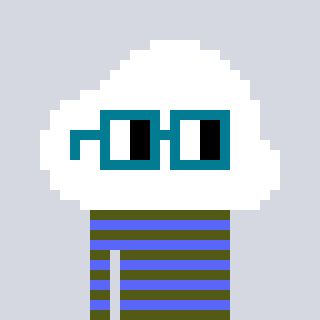
a pixel art character with square dark green glasses, a cloud-shaped head and a purple-colored body on a cool background